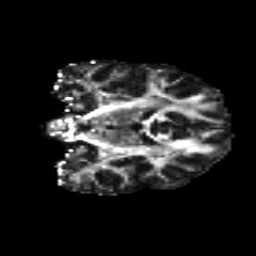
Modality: FA
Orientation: coronal
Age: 21
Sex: female
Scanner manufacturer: siemens
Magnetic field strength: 3 T
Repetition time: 8.8 s
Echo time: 0.085 s